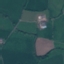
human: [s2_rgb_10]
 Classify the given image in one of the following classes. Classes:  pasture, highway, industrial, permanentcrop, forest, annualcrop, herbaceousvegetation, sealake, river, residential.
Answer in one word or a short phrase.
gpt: Pasture